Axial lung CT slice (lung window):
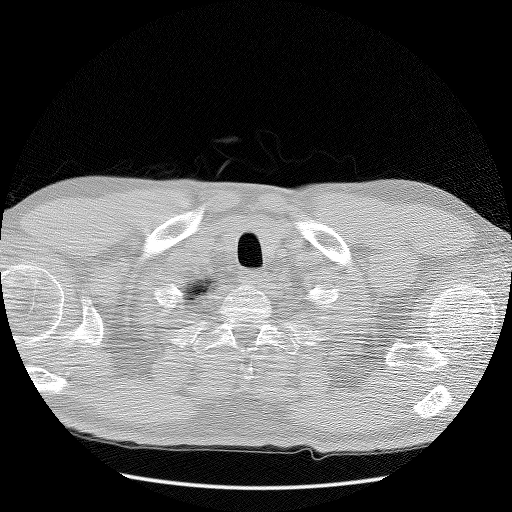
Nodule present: no